Question: I am wondering what would be the easiest/best way to make a button that has two text elements. One on the left side and another on the right.

First I was thinking to place a TextBlock on top of a Button, but the TextBlock should change color like the Button's text does when the Button is pressed etc. and I haven't found a way to do this perfectly. Also I would like a bit smoother solution.
Should I inherit the Button and make my own version? And is there some example or tutorial somewhere out there that would help on this?
I haven't done much with Windows Phone before as you can probably guess.
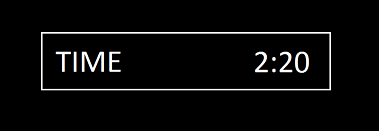
Answer: there is several variants in your case
1. Put Container with two TextBlocks inside Button <Button>
<Grid>
<Grid.ColumnDefenitions>
<ColumnDefinition Width="*"/>
<ColumnDefinition Width="*"/>
</Grid.ColumnDefenitions>
<TextBlock Text="TIME"/>
<TextBlock Text="2:20" Grid.Column="1" HorizontalAlignment="Right"/>
</Grid>
</Button>
2. Another option is to use StringFormat, if you use Binding <Button Content="{Binding time, StringFormat={}TIME {0:t}}"" />